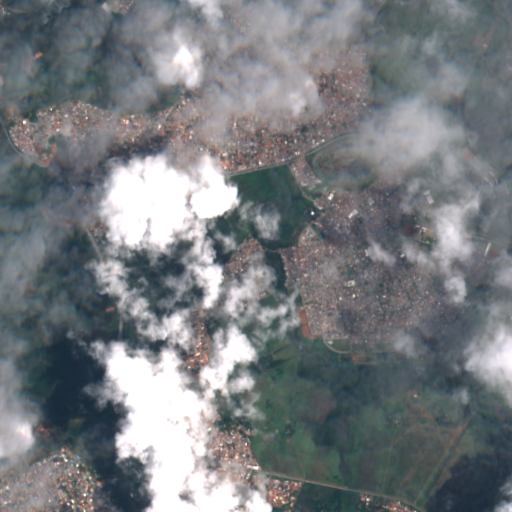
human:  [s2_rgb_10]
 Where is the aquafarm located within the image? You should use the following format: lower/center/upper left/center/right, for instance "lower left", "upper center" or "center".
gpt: The aquafarm is located in the upper center of the image.
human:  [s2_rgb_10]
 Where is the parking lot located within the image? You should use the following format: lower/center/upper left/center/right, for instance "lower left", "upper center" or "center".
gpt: The parking lot is located in the center right of the image.
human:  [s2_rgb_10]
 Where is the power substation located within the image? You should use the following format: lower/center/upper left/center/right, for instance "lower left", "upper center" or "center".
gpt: The power substation is located in the upper left of the image.
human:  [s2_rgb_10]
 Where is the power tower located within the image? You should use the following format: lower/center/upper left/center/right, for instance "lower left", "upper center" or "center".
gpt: The power tower is located in the left of the image.
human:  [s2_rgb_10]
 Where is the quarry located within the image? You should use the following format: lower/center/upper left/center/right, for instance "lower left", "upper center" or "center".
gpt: There is no quarry in the image.